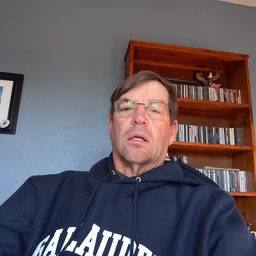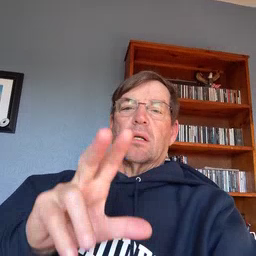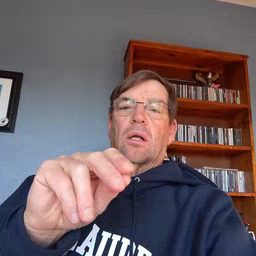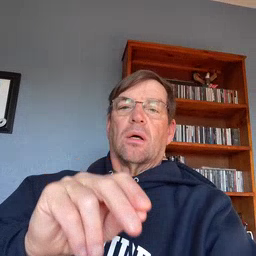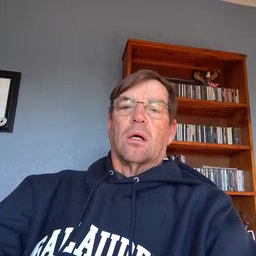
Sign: no